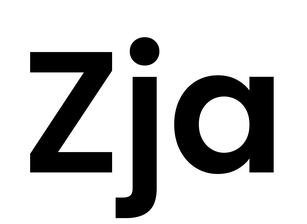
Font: Poppins-SemiBold